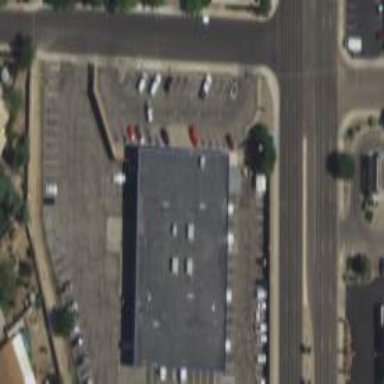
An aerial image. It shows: Building serving as post office.